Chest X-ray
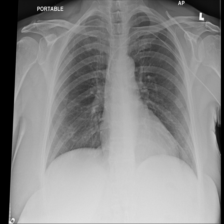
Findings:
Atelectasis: negative
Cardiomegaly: negative
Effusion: negative
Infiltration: negative
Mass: negative
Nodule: negative
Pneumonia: negative
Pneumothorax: negative
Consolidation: negative
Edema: negative
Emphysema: negative
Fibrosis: negative
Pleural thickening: negative
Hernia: negative